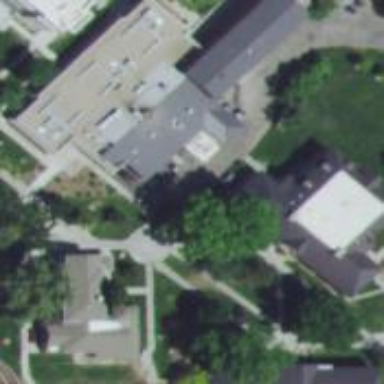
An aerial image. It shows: College building.